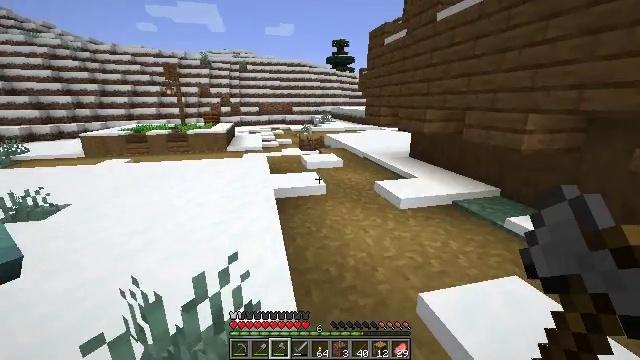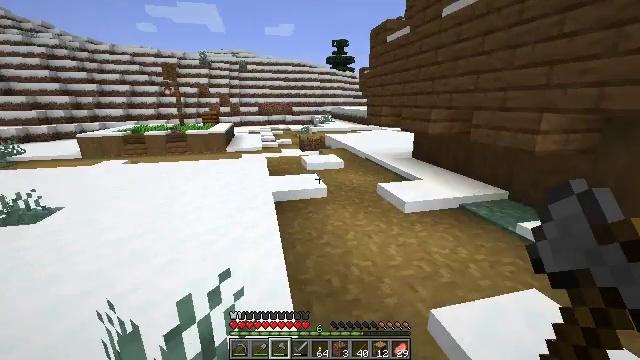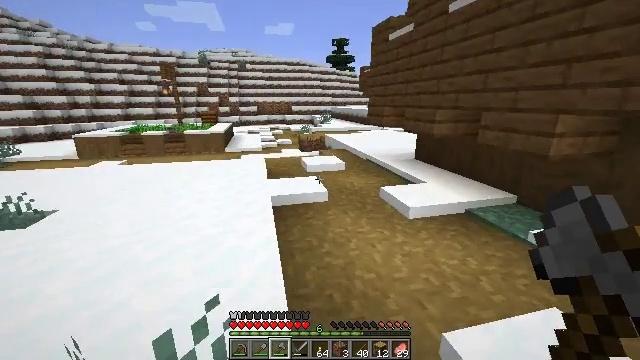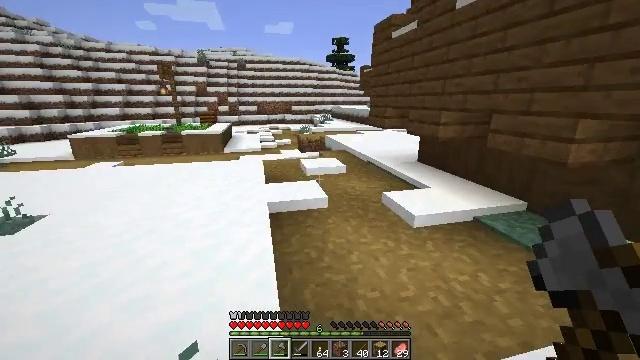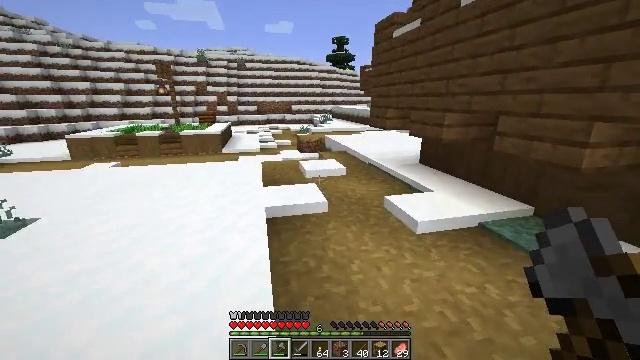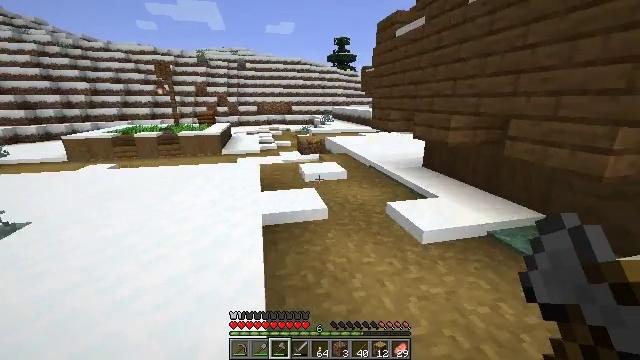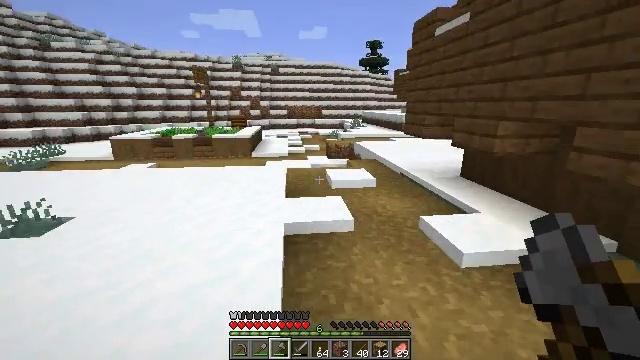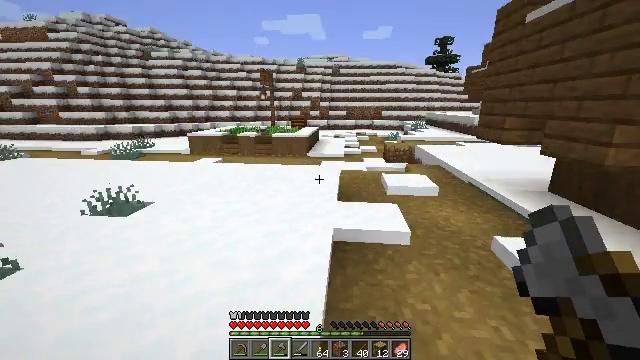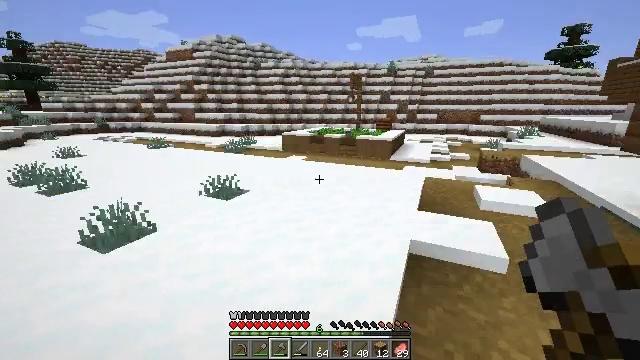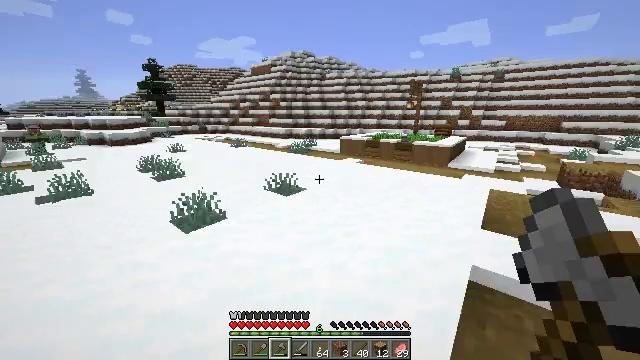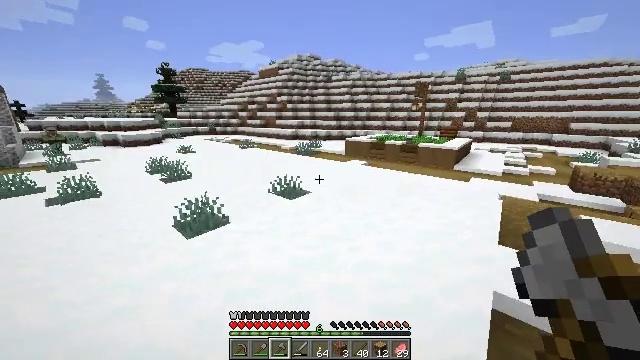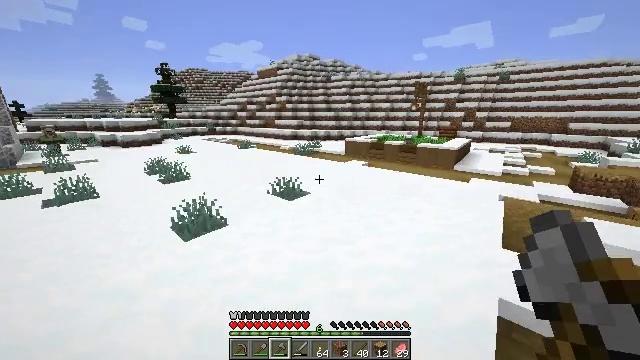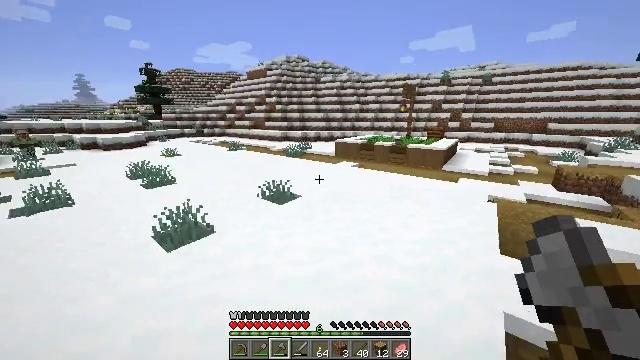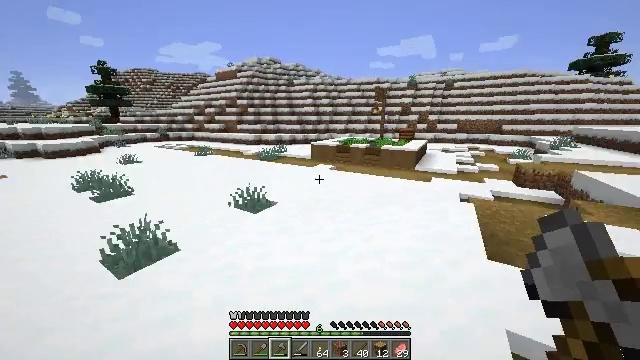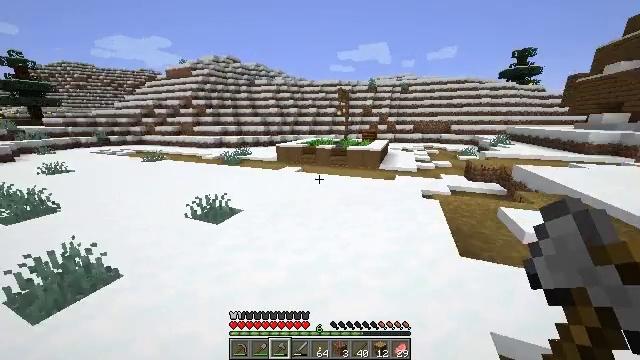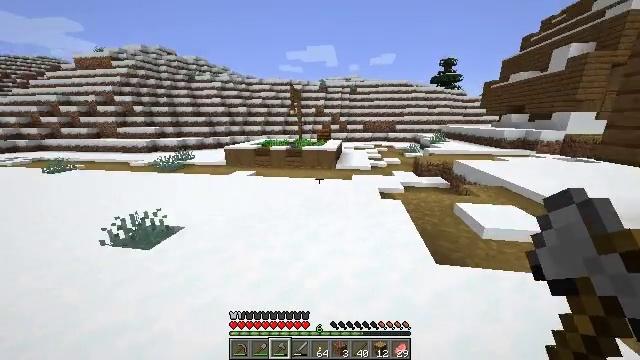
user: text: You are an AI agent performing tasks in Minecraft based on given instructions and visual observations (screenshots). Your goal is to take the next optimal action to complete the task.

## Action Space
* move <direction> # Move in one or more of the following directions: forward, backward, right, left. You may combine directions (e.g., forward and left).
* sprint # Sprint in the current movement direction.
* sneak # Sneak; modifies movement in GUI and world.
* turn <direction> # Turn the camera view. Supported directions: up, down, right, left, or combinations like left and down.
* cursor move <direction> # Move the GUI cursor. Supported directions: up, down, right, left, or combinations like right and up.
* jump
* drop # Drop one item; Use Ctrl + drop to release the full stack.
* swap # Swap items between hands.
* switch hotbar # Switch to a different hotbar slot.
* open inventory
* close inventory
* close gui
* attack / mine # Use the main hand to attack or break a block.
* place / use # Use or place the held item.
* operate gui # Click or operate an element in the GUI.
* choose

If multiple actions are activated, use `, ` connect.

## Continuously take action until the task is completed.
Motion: motion action
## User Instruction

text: Dig up potatoes from the soil.
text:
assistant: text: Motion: move forward
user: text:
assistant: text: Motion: move forward
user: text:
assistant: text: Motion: move forward
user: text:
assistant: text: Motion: move forward
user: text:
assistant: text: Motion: move forward
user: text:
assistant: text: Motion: move forward, turn left
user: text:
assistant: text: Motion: move forward, sprint, turn left
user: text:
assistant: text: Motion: move forward, sprint, turn left
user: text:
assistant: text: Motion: move forward, sprint, turn left
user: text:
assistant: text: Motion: move forward, sprint, turn left
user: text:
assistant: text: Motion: move forward, sprint
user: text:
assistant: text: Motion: move forward, sprint, turn right
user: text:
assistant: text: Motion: move forward, sprint, turn right
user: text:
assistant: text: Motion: move forward, sprint, turn right
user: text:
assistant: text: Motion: move forward, sprint, turn right
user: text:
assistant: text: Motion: move forward, sprint, turn right
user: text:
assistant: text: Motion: move forward, sprint, turn right
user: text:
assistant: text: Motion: move forward, sprint
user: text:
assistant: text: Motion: move forward, sprint
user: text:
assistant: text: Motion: move forward, sprint
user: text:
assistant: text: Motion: move forward, sprint
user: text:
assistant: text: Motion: move forward, sprint
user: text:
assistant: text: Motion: move forward, sprint
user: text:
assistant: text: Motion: move forward, sprint
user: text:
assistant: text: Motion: move forward, sprint
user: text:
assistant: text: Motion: move forward and move left, sprint
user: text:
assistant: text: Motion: move forward and move left, sprint
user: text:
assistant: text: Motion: move forward and move left, sprint, turn right
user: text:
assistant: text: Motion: move forward and move left, sprint, turn right
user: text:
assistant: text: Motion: move forward and move left, sprint, turn right